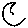
Label: moon